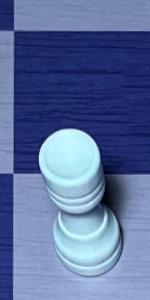
Label: Rook_White